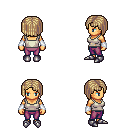
a pixel art fantasy rpg character, female body template, human, tanned skin, white pirate shirt, magenta pants, white blonde pageboy hairstyle, white cloth bracers, metal boots, four views (front, back, left, right), 2x2 character sprite sheet, small pixel art, hard edges, no anti-aliasing